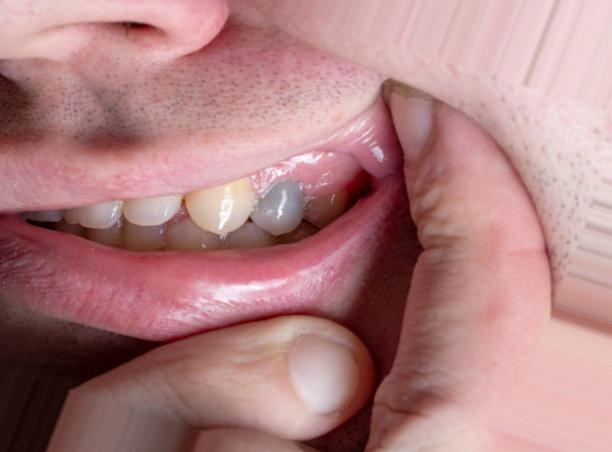
Condition: Caries